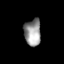
Tissue: skin
Cell type: Epithelial cells
Senescence score: 0.1996
Nuclear area (px): 432
Mean DAPI intensity: 152.752